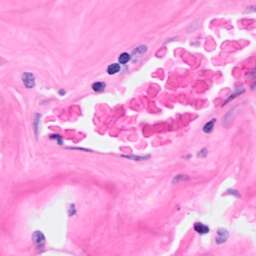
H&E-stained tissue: Breast